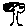
Label: tree